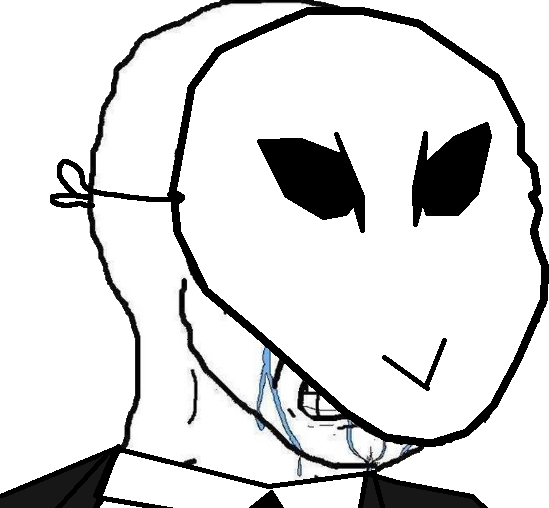
Label: 5_Crying_Wojak